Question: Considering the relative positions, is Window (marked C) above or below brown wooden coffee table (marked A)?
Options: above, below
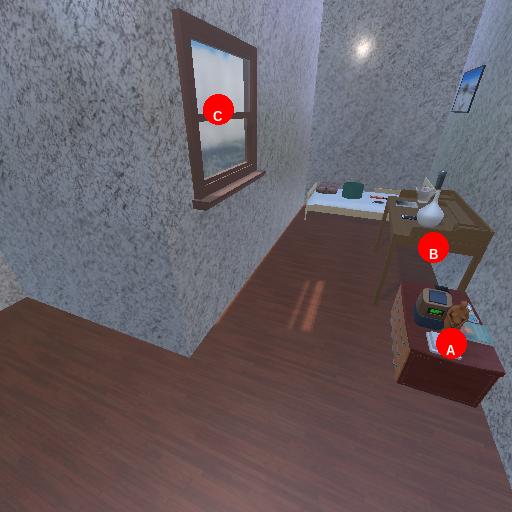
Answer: above